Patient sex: M
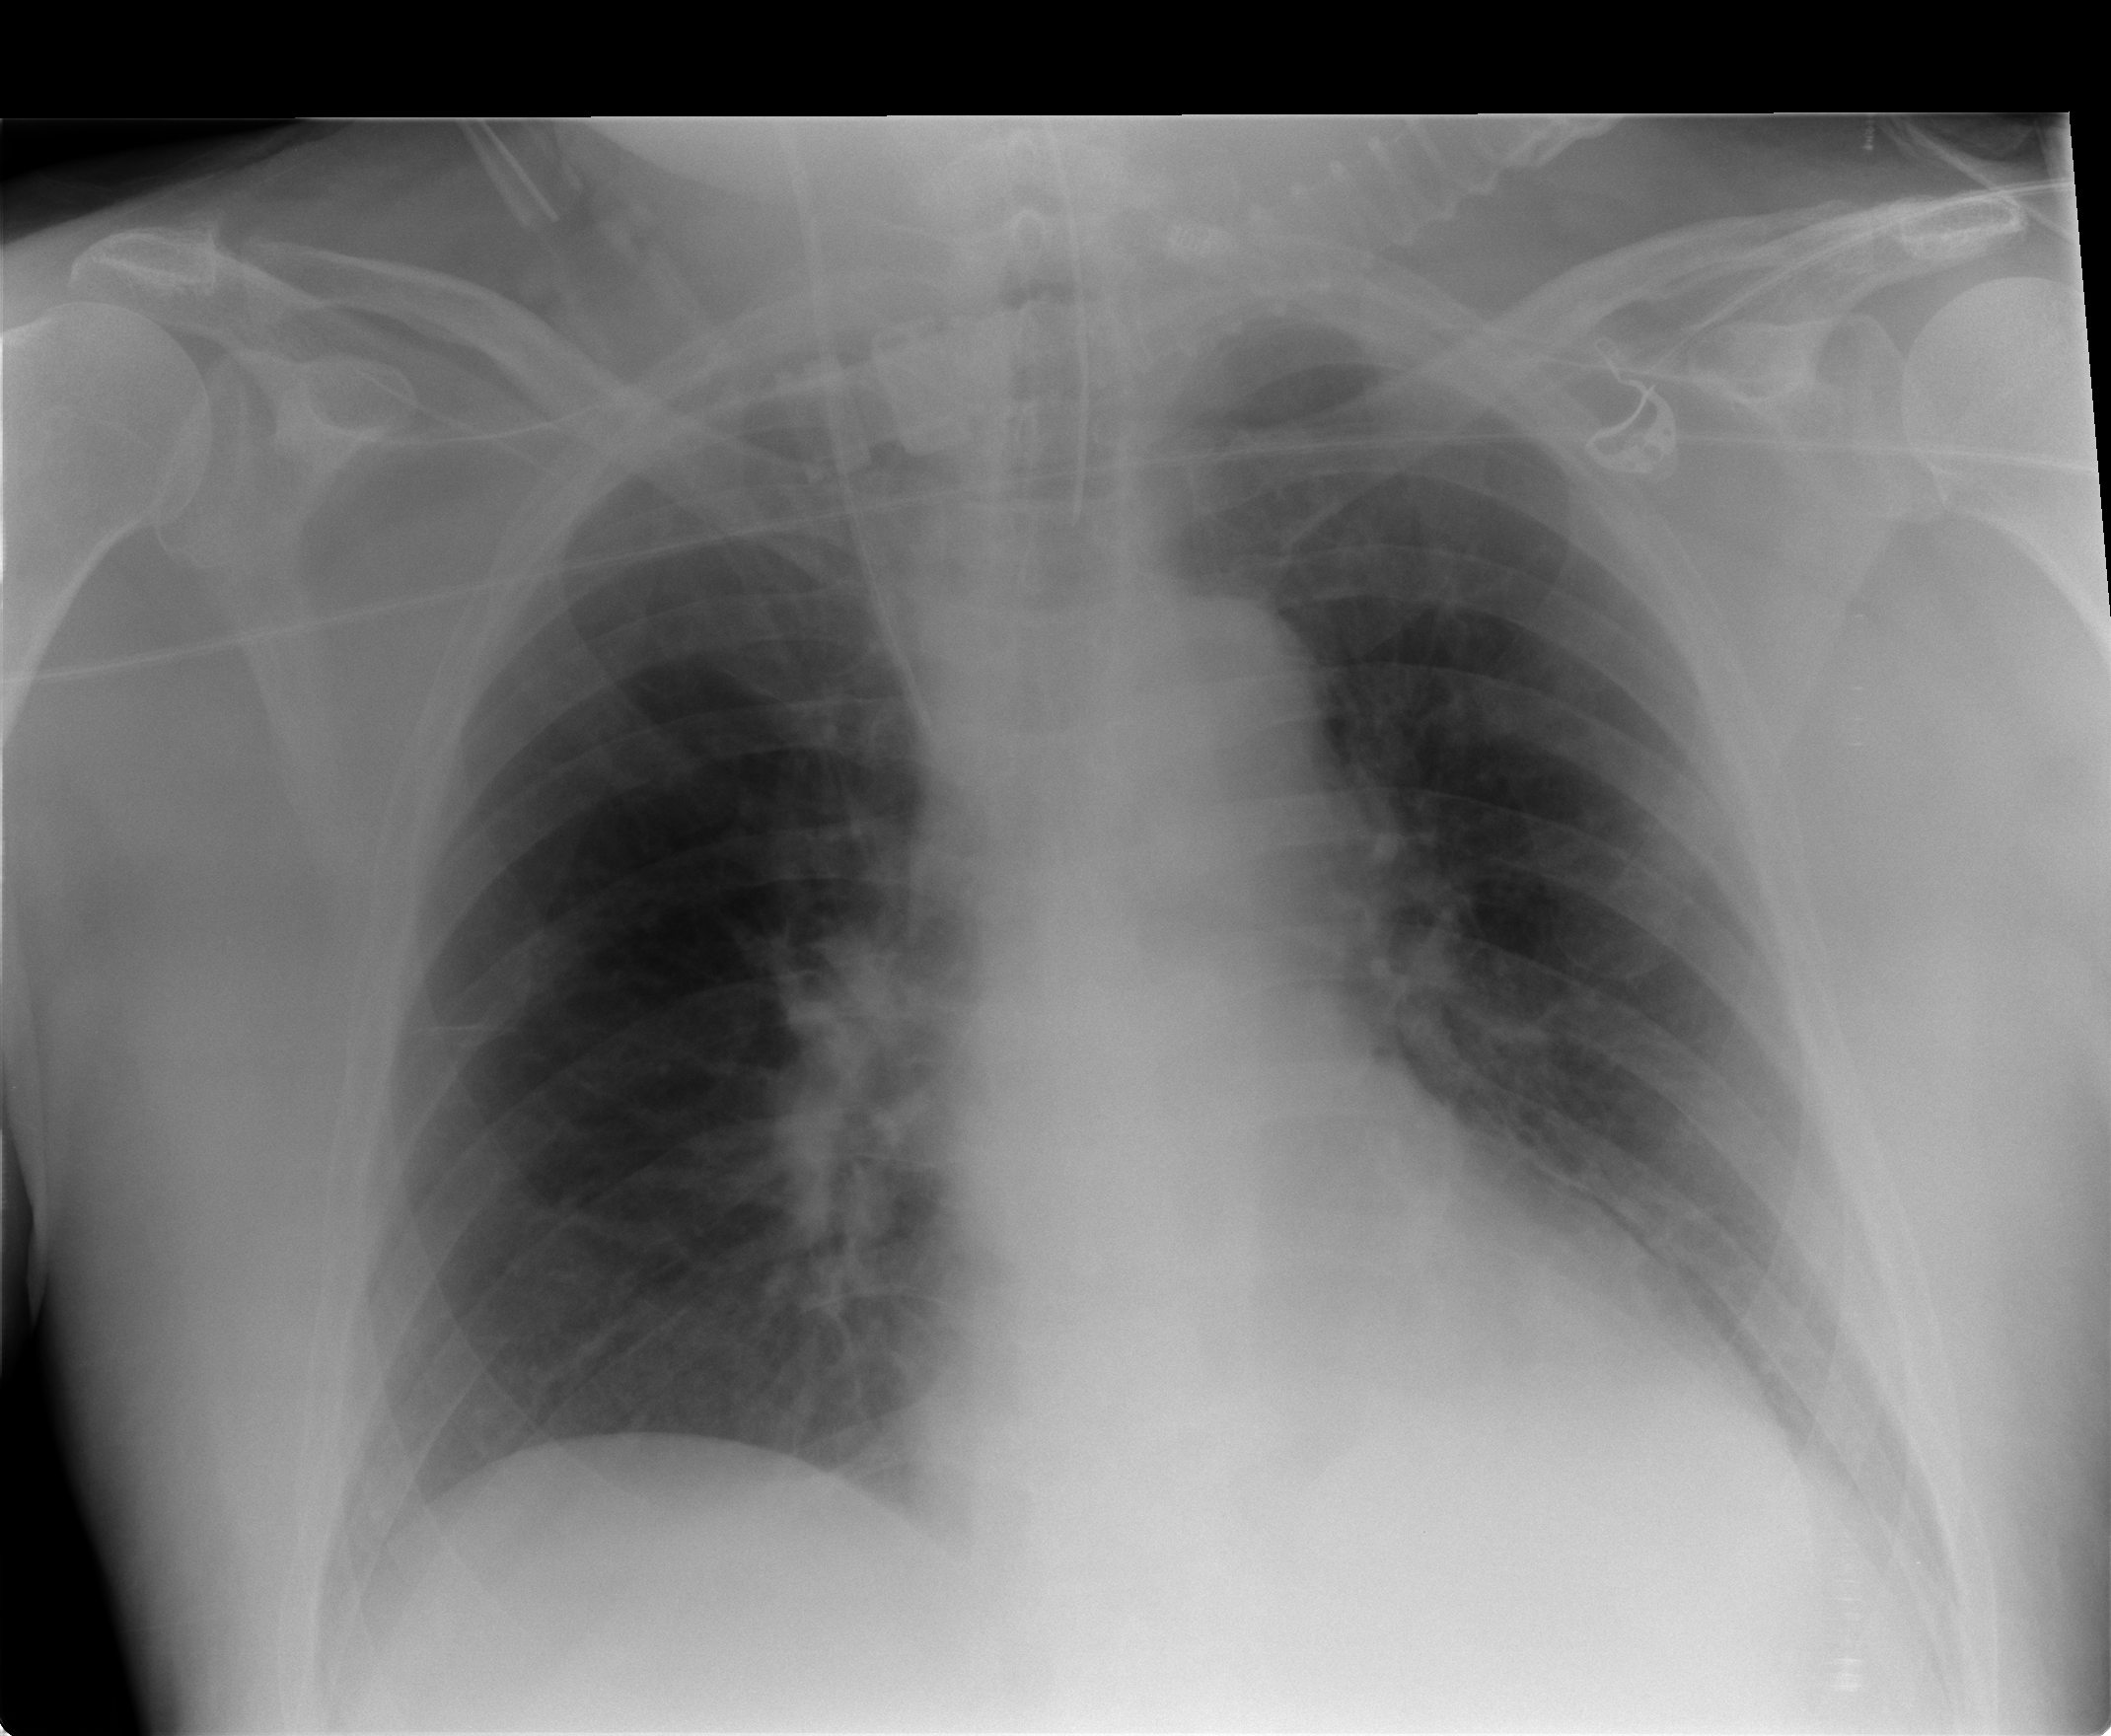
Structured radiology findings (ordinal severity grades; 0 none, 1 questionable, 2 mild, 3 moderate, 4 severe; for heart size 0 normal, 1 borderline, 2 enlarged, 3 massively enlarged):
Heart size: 1
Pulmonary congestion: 2
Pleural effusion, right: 0
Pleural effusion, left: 1
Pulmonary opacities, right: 0
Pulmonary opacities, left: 0
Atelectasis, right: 0
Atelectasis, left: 0